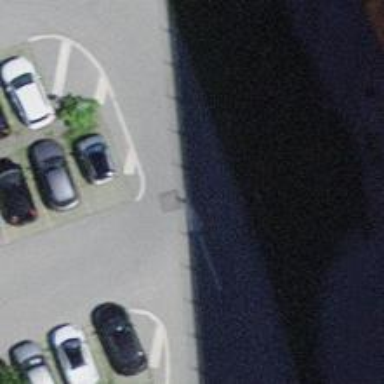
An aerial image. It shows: Parking aisle designated as service road.